The plot is a Morlet-wavelet scalogram of a rotor-rig vibration measurement. Based on the visible evidence, which rotor condition applies: normal, misalignment, unbalance, looseness?
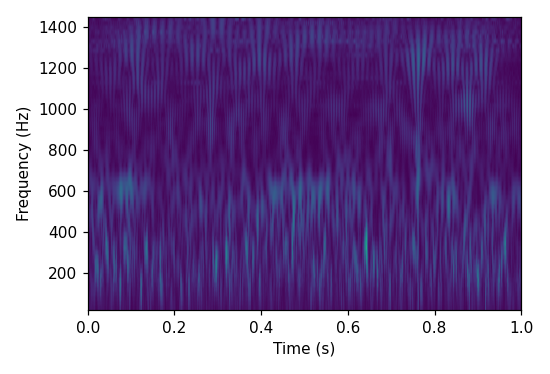
Answer: normal